Interaction volume radius: 5 \u00c5
Interaction volume height: 35 \u00c5
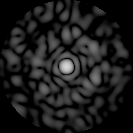
Disorder parameter: 0.8287